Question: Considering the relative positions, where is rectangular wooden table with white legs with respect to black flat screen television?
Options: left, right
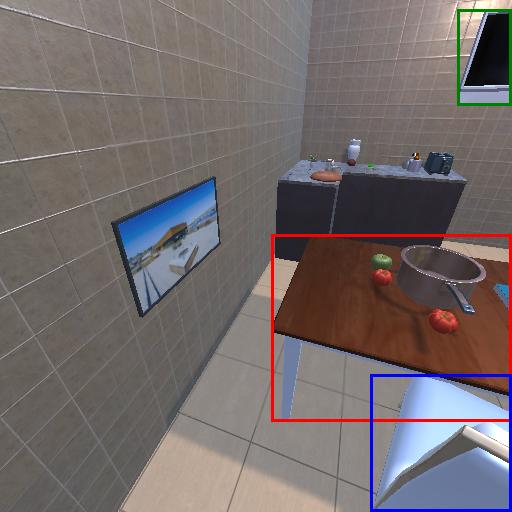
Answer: left